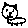
Label: cat